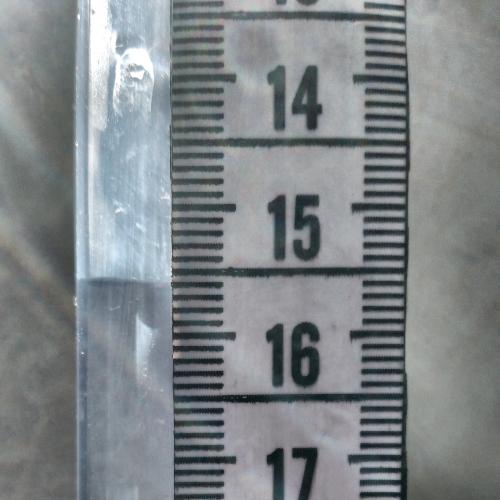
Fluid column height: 15.6 cm